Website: home-depot
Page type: billing-address
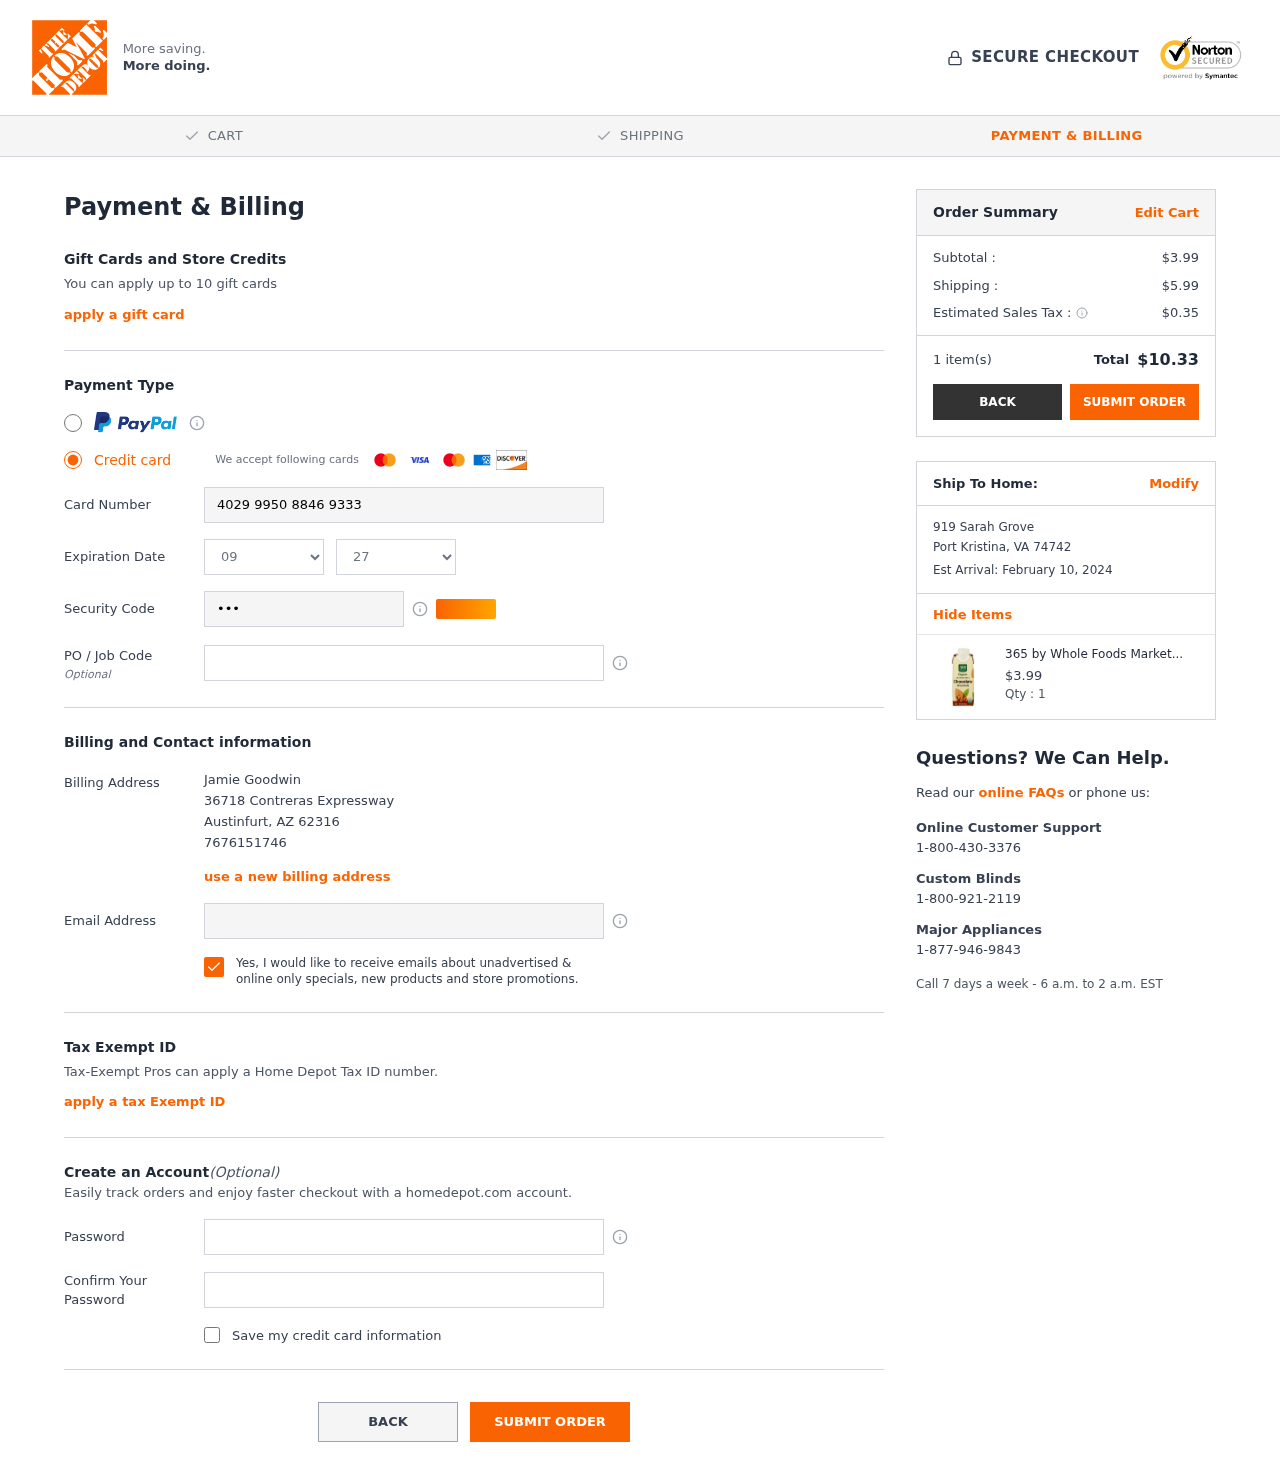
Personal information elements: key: PII_CARD_CVV
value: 839
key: PII_CARD_EXPIRY_MONTH
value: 09
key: PII_CARD_EXPIRY_YEAR
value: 27
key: PII_CARD_NUMBER
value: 4029 9950 8846 9333
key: PII_CITY
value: Austinfurt
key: PII_CITY2
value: Port Kristina
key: PII_EMAIL
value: jamiegoodwin@gmail.com
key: PII_FULLNAME
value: Jamie Goodwin
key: PII_PHONE
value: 7676151746
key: PII_POSTCODE
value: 62316
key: PII_POSTCODE2
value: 74742
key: PII_STATE_ABBR
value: AZ
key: PII_STATE_ABBR2
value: VA
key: PII_STREET
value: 36718 Contreras Expressway
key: PII_STREET2
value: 919 Sarah Grove
Product elements: key: PRODUCT1_NAME
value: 365 by Whole Foods Market, Organic Unsweetened Almond Milk, Chocolate (1 Single Carton), 8 Fl Oz
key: PRODUCT1_PRICE
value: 3.99
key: PRODUCT1_QUANTITY
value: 1
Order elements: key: ORDER_SUBTOTAL
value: $3.99
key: ORDER_SHIPPING_COST
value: $5.99
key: ORDER_TAX
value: $0.35
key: ORDER_NUM_ITEMS
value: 1 item(s)
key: ORDER_TOTAL
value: $10.33
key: ORDER_DELIVERY_DATE
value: Est Arrival: February 10, 2024